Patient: sex F, age 74
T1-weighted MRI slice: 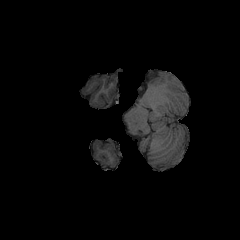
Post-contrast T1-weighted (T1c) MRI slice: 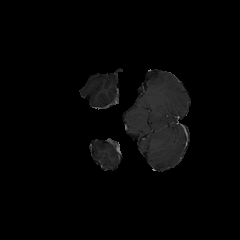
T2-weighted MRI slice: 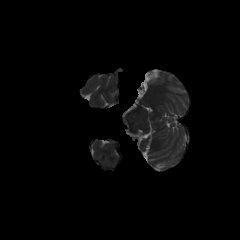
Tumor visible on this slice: no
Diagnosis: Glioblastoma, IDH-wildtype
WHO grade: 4